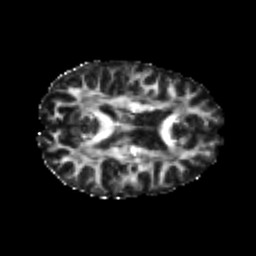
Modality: FA
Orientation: axial
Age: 23
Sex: female
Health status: healthy
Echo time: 0.074 s